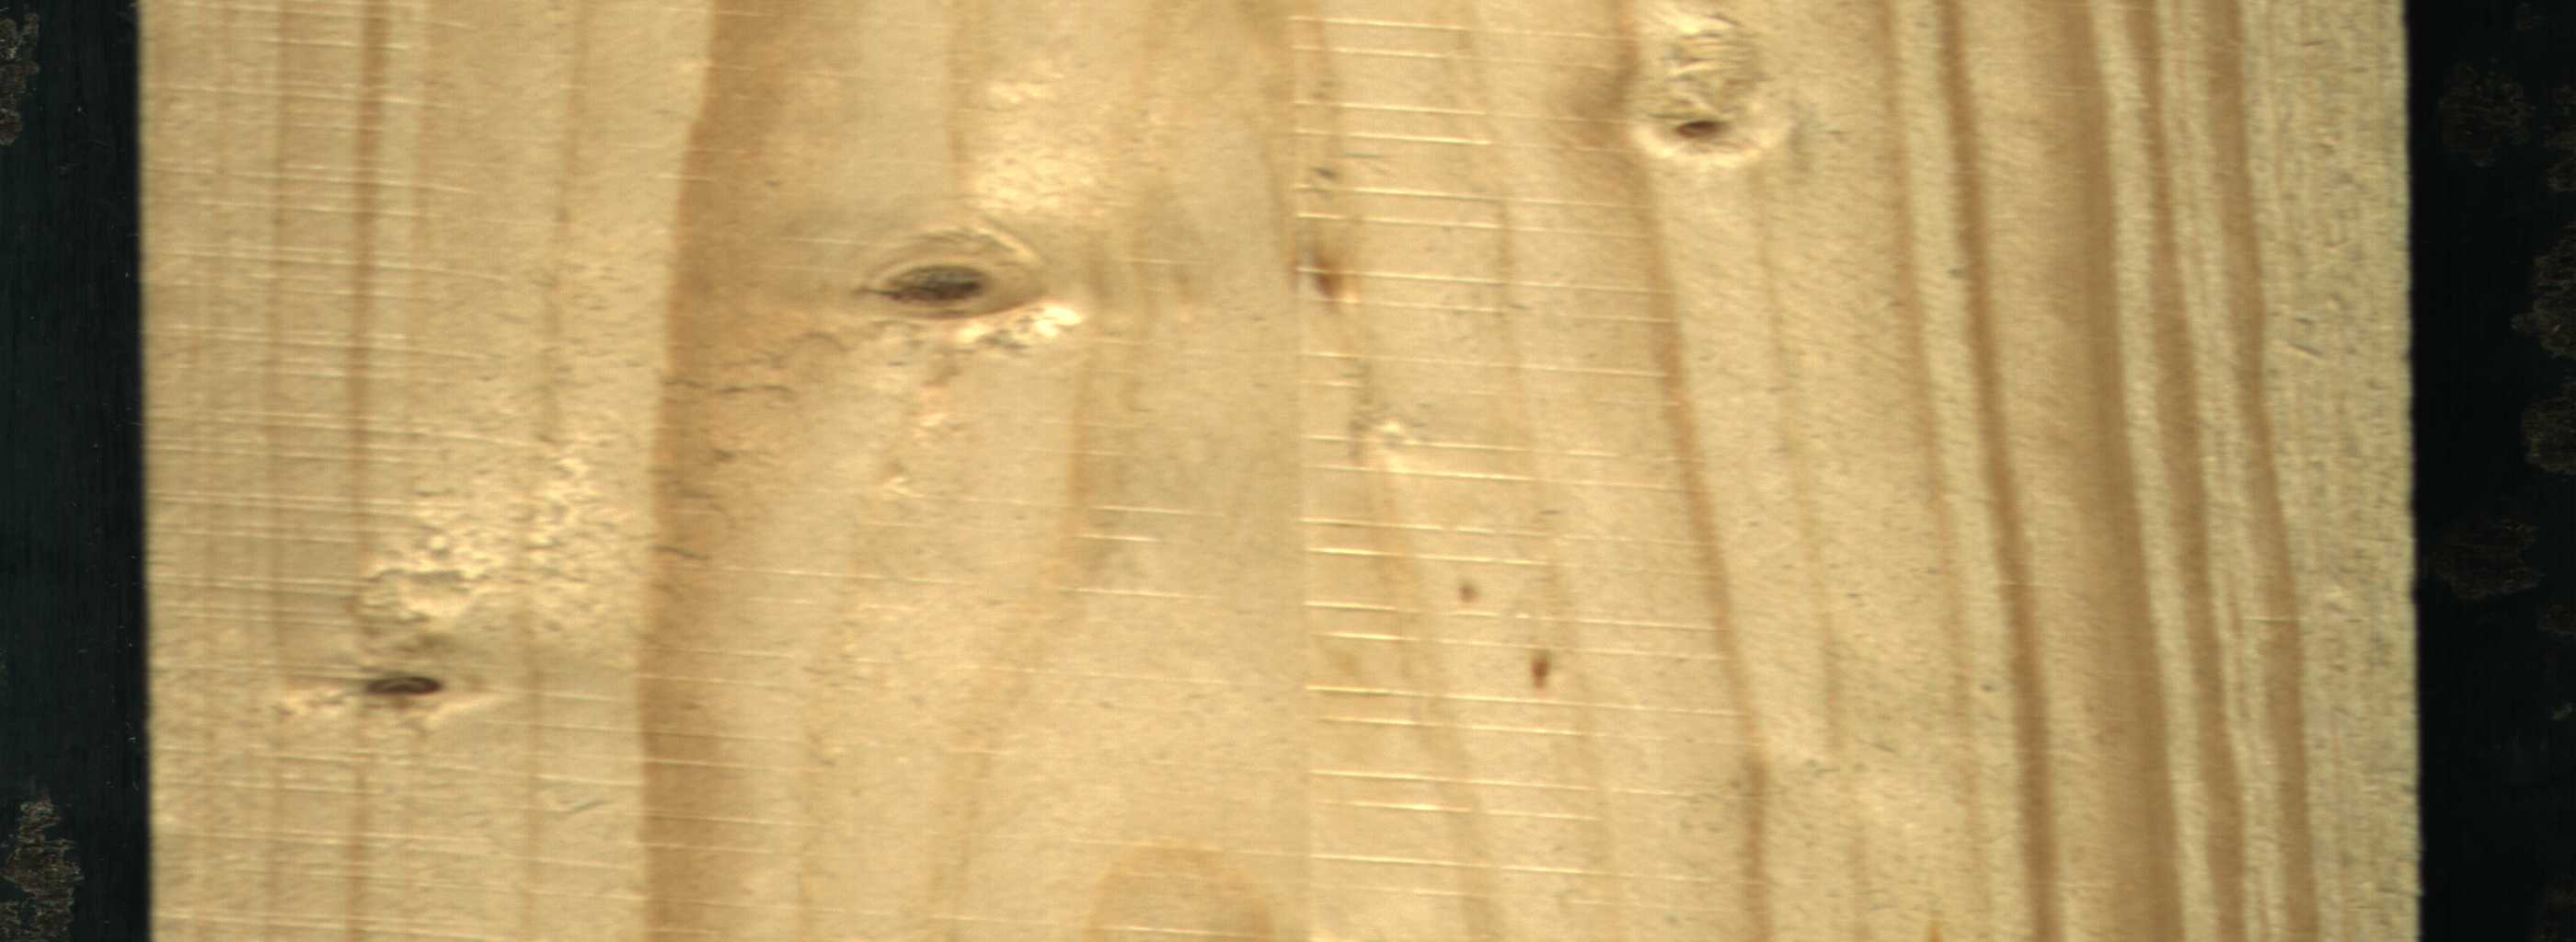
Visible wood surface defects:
Dead_Knot
Live_Knot
Live_Knot